Field crop: tomato
Growth stage: 1
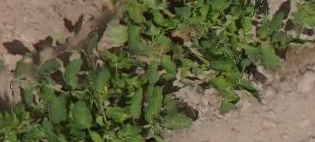
Species: tomato